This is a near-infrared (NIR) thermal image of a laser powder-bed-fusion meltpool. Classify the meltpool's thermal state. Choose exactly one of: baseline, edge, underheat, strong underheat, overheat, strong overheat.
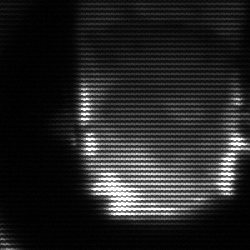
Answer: baseline